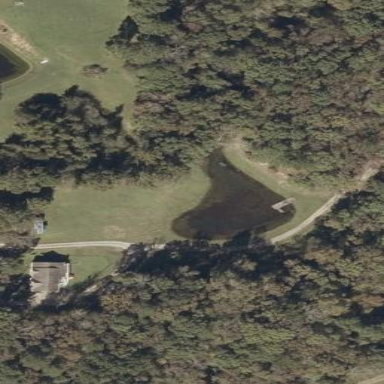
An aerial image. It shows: Peaceful pond surrounded by nature.